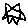
Label: star